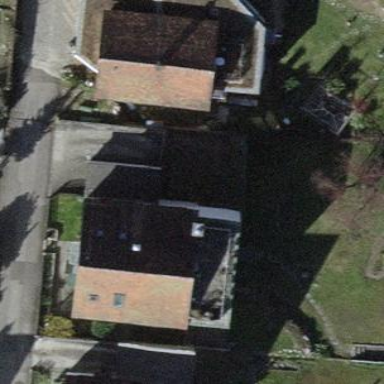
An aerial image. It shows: House with roof tiles.